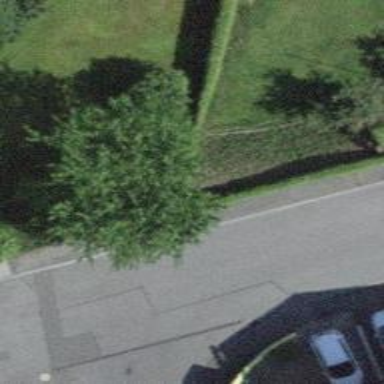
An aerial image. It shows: Kerb barrier.